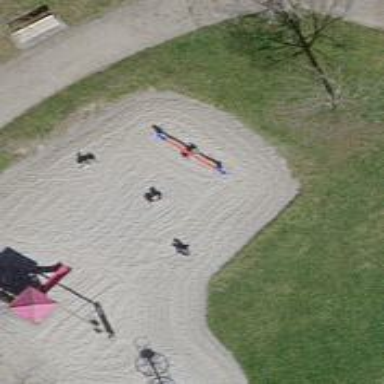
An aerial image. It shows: Playground with springy equipment.